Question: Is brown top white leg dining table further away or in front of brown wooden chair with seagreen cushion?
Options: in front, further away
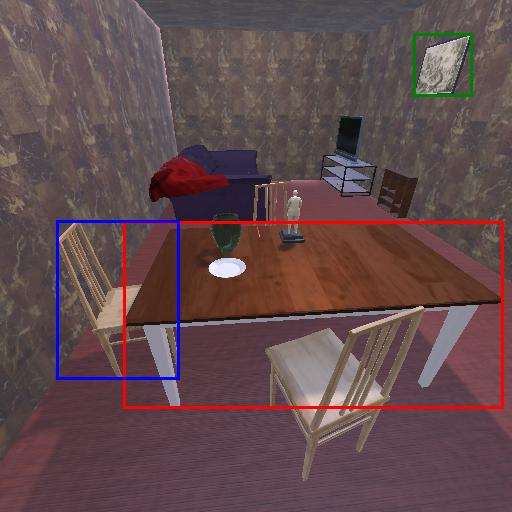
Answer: in front